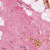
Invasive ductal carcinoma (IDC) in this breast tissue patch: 0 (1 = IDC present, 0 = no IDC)